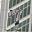
Label: 7